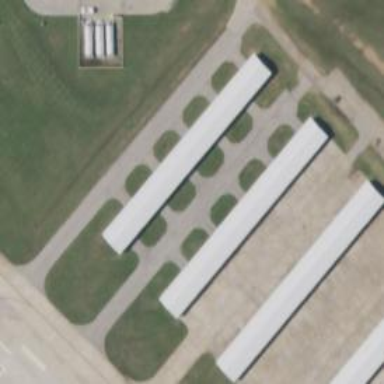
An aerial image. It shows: Hangar located at airport.